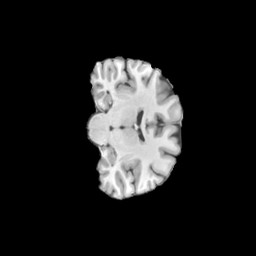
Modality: T1w
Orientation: coronal